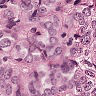
Metastatic tissue present: yes